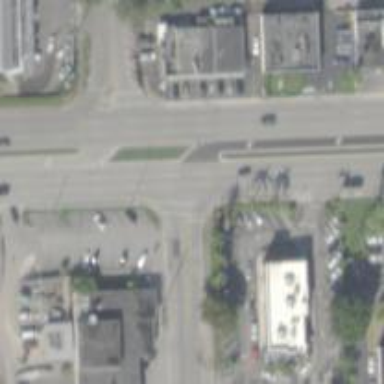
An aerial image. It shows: Asphalt road with separate sidewalk. The road is primary link.